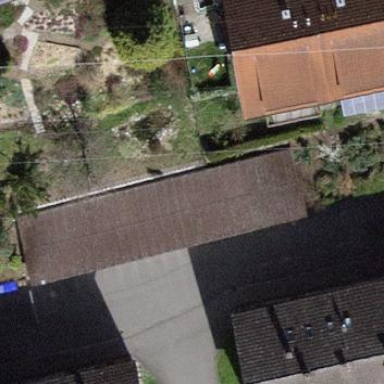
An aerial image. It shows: Group of garages.